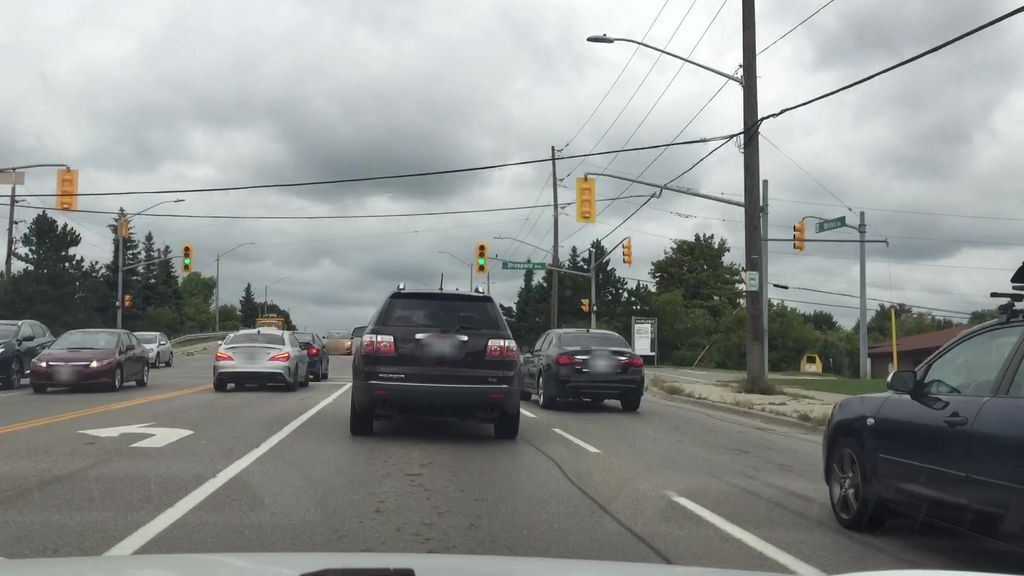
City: toronto